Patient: sex M, age 29
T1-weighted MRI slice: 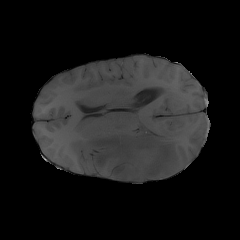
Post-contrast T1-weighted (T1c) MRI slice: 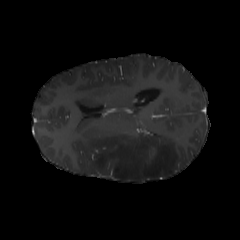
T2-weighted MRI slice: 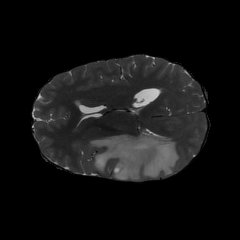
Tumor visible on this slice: yes
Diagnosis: Astrocytoma, IDH-mutant
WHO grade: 4